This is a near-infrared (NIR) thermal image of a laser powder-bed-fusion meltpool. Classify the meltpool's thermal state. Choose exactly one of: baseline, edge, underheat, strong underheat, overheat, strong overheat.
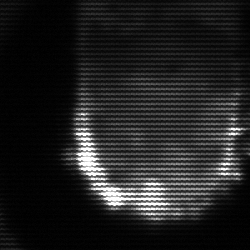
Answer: baseline